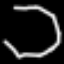
Label: octagon